Field crop: maize
Growth stage: 1
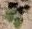
Species: chenopodium